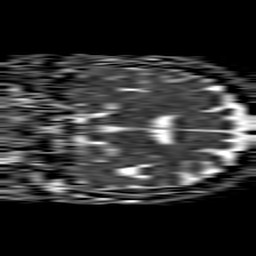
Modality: ADC
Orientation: coronal
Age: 72
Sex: female
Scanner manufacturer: philips
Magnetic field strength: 1.5 T
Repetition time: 4.6 s
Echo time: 0.08631 s